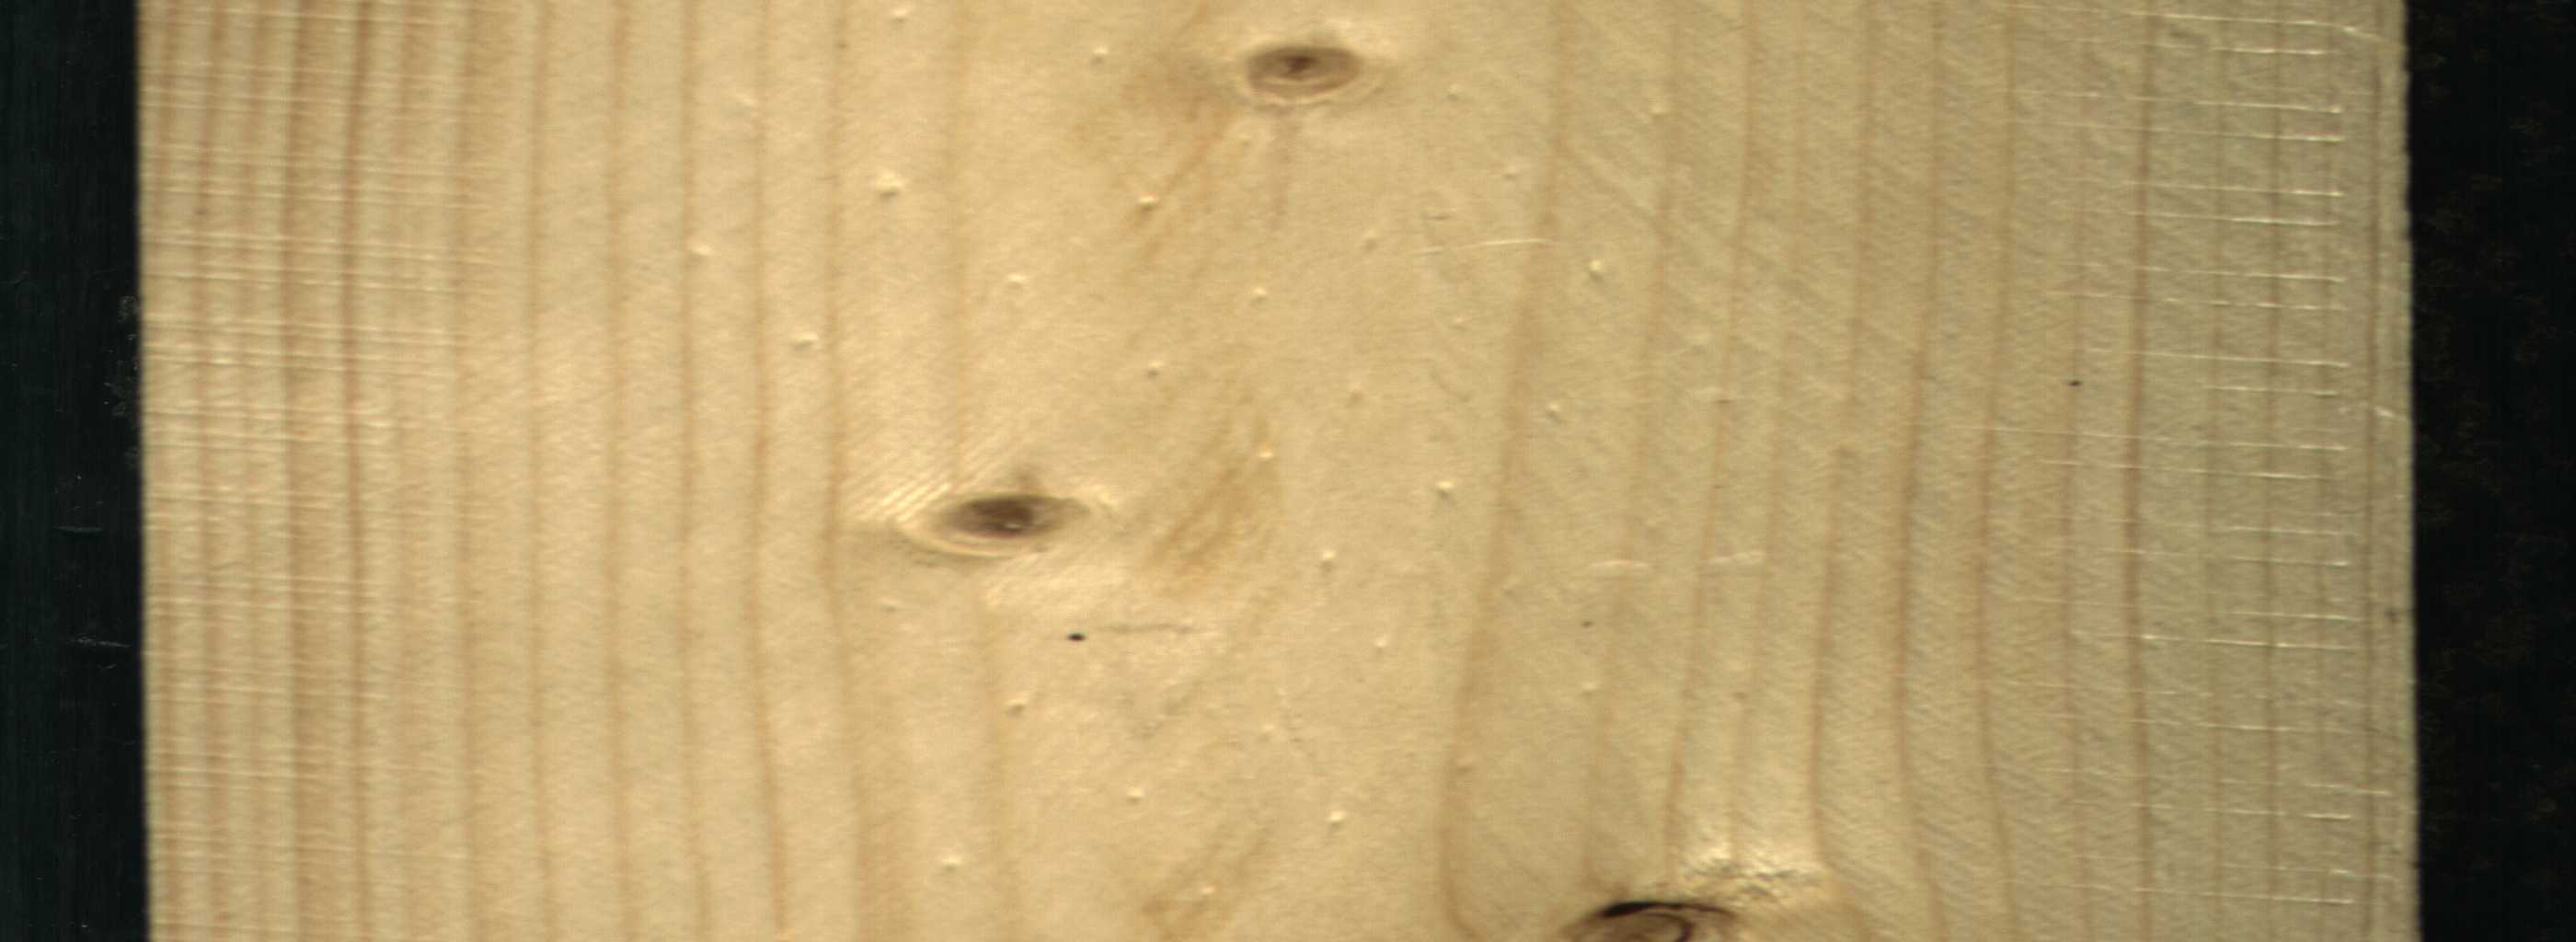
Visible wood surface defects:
Dead_Knot
Live_Knot
Live_Knot